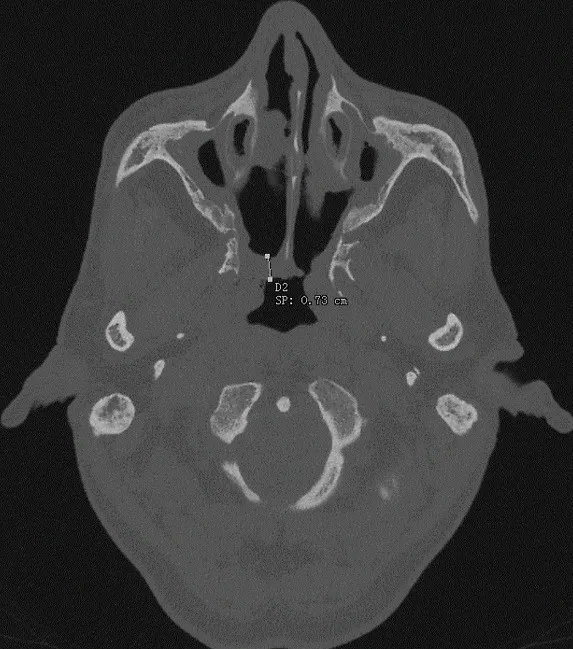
Facial CT scan in the axial section showing a stenosis of both choanae.
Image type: radiology (ct)